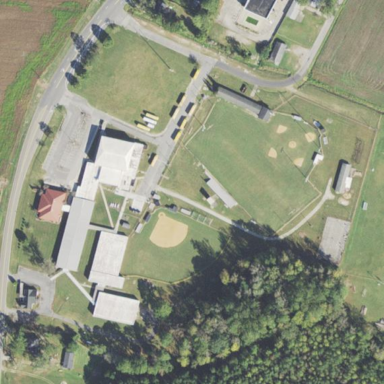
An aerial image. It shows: School.